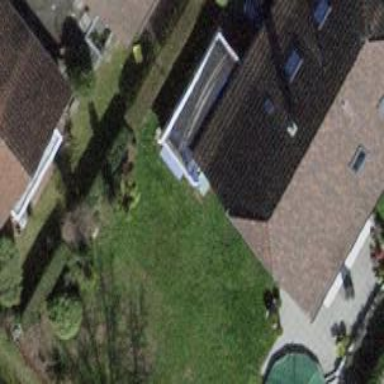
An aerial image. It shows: Building with tile roof.